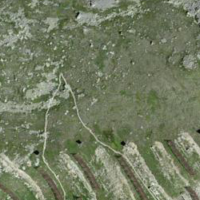
EUNIS habitat code: 31
Species observed at this site:
Empetrum nigrum